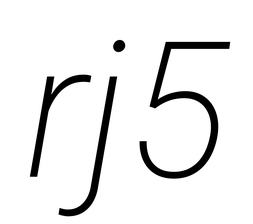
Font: Roboto-Italic_ExtraLight_Italic